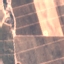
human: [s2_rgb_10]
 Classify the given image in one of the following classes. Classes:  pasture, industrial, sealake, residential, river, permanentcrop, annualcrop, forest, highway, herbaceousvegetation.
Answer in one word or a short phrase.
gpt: PermanentCrop